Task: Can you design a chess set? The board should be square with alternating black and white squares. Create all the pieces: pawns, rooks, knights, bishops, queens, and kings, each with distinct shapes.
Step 5411:
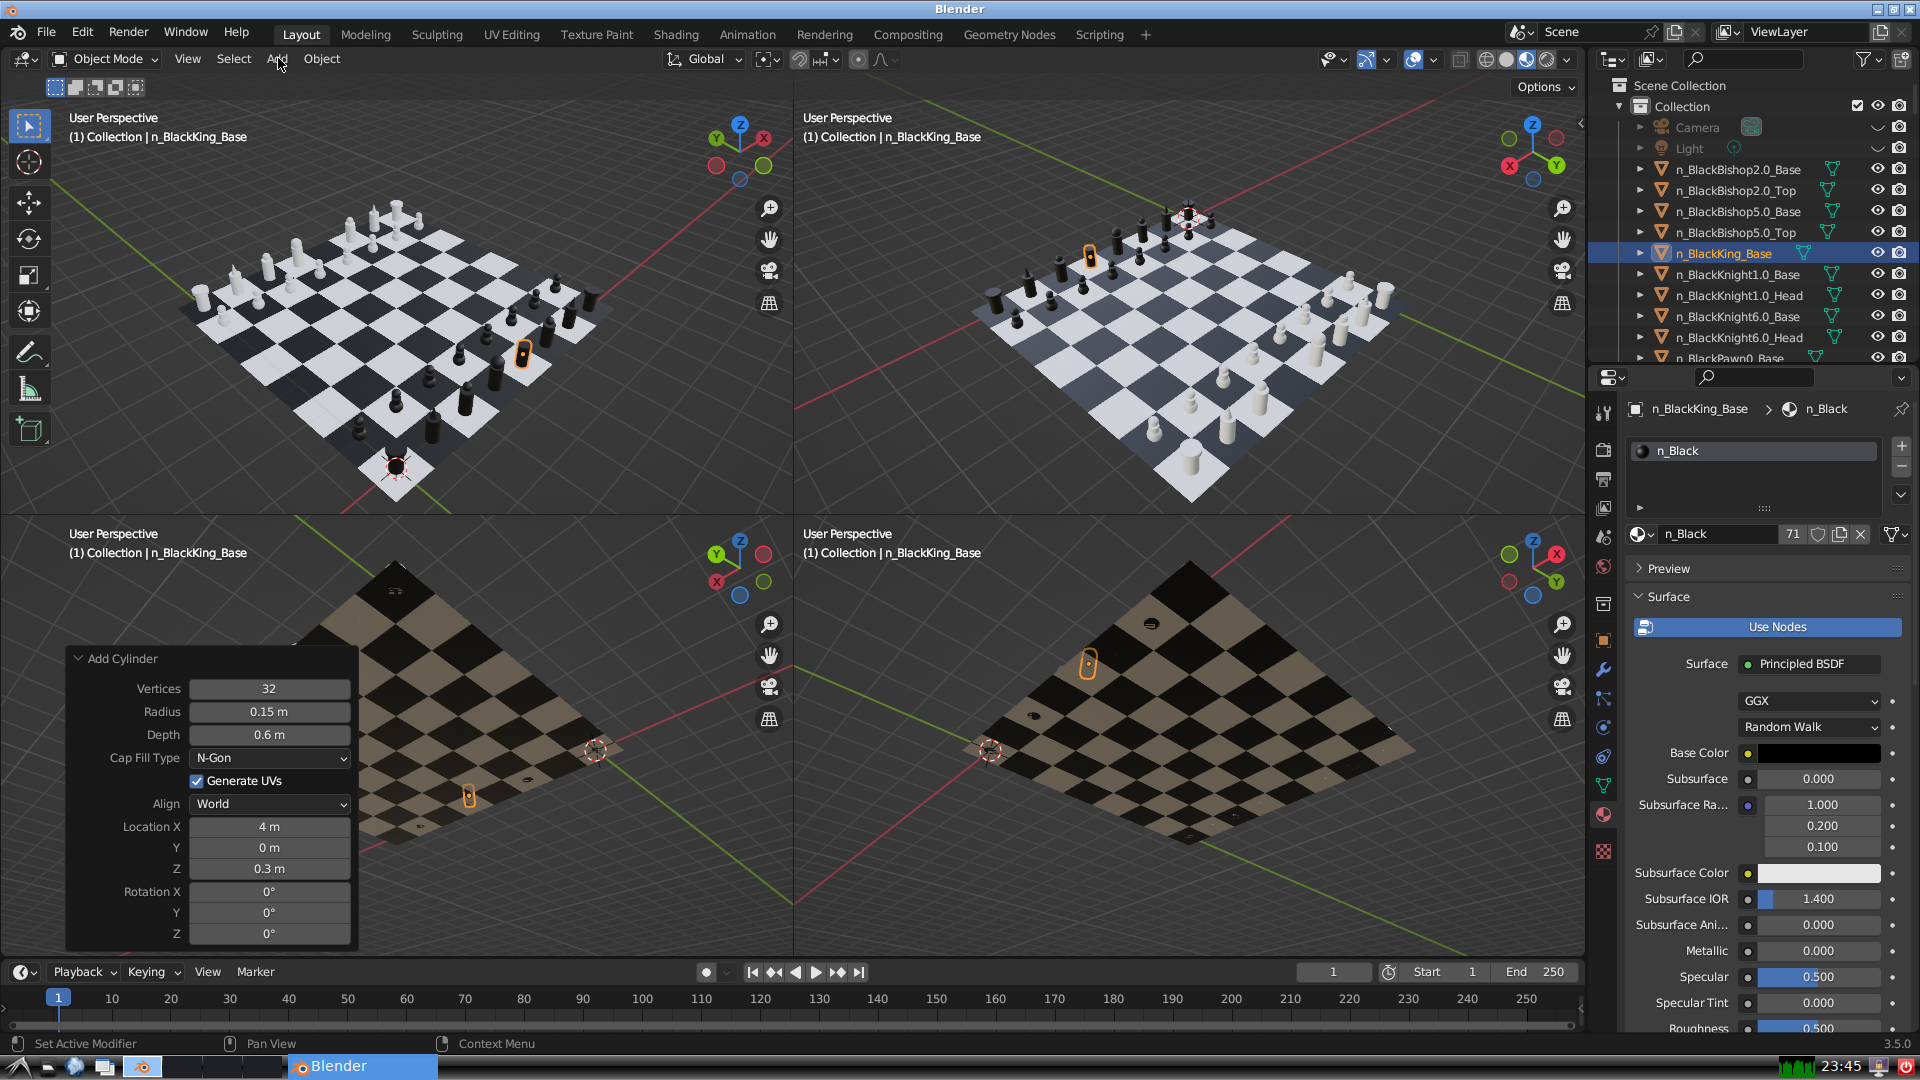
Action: click: no